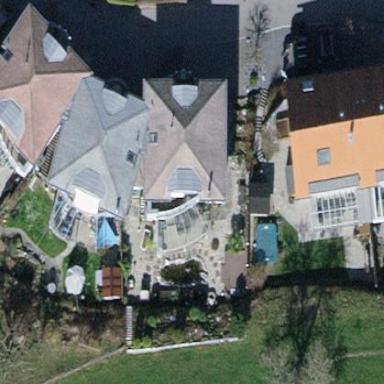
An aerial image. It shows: Simple and straightforward house.